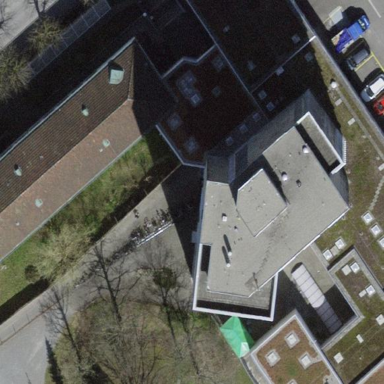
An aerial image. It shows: College building.